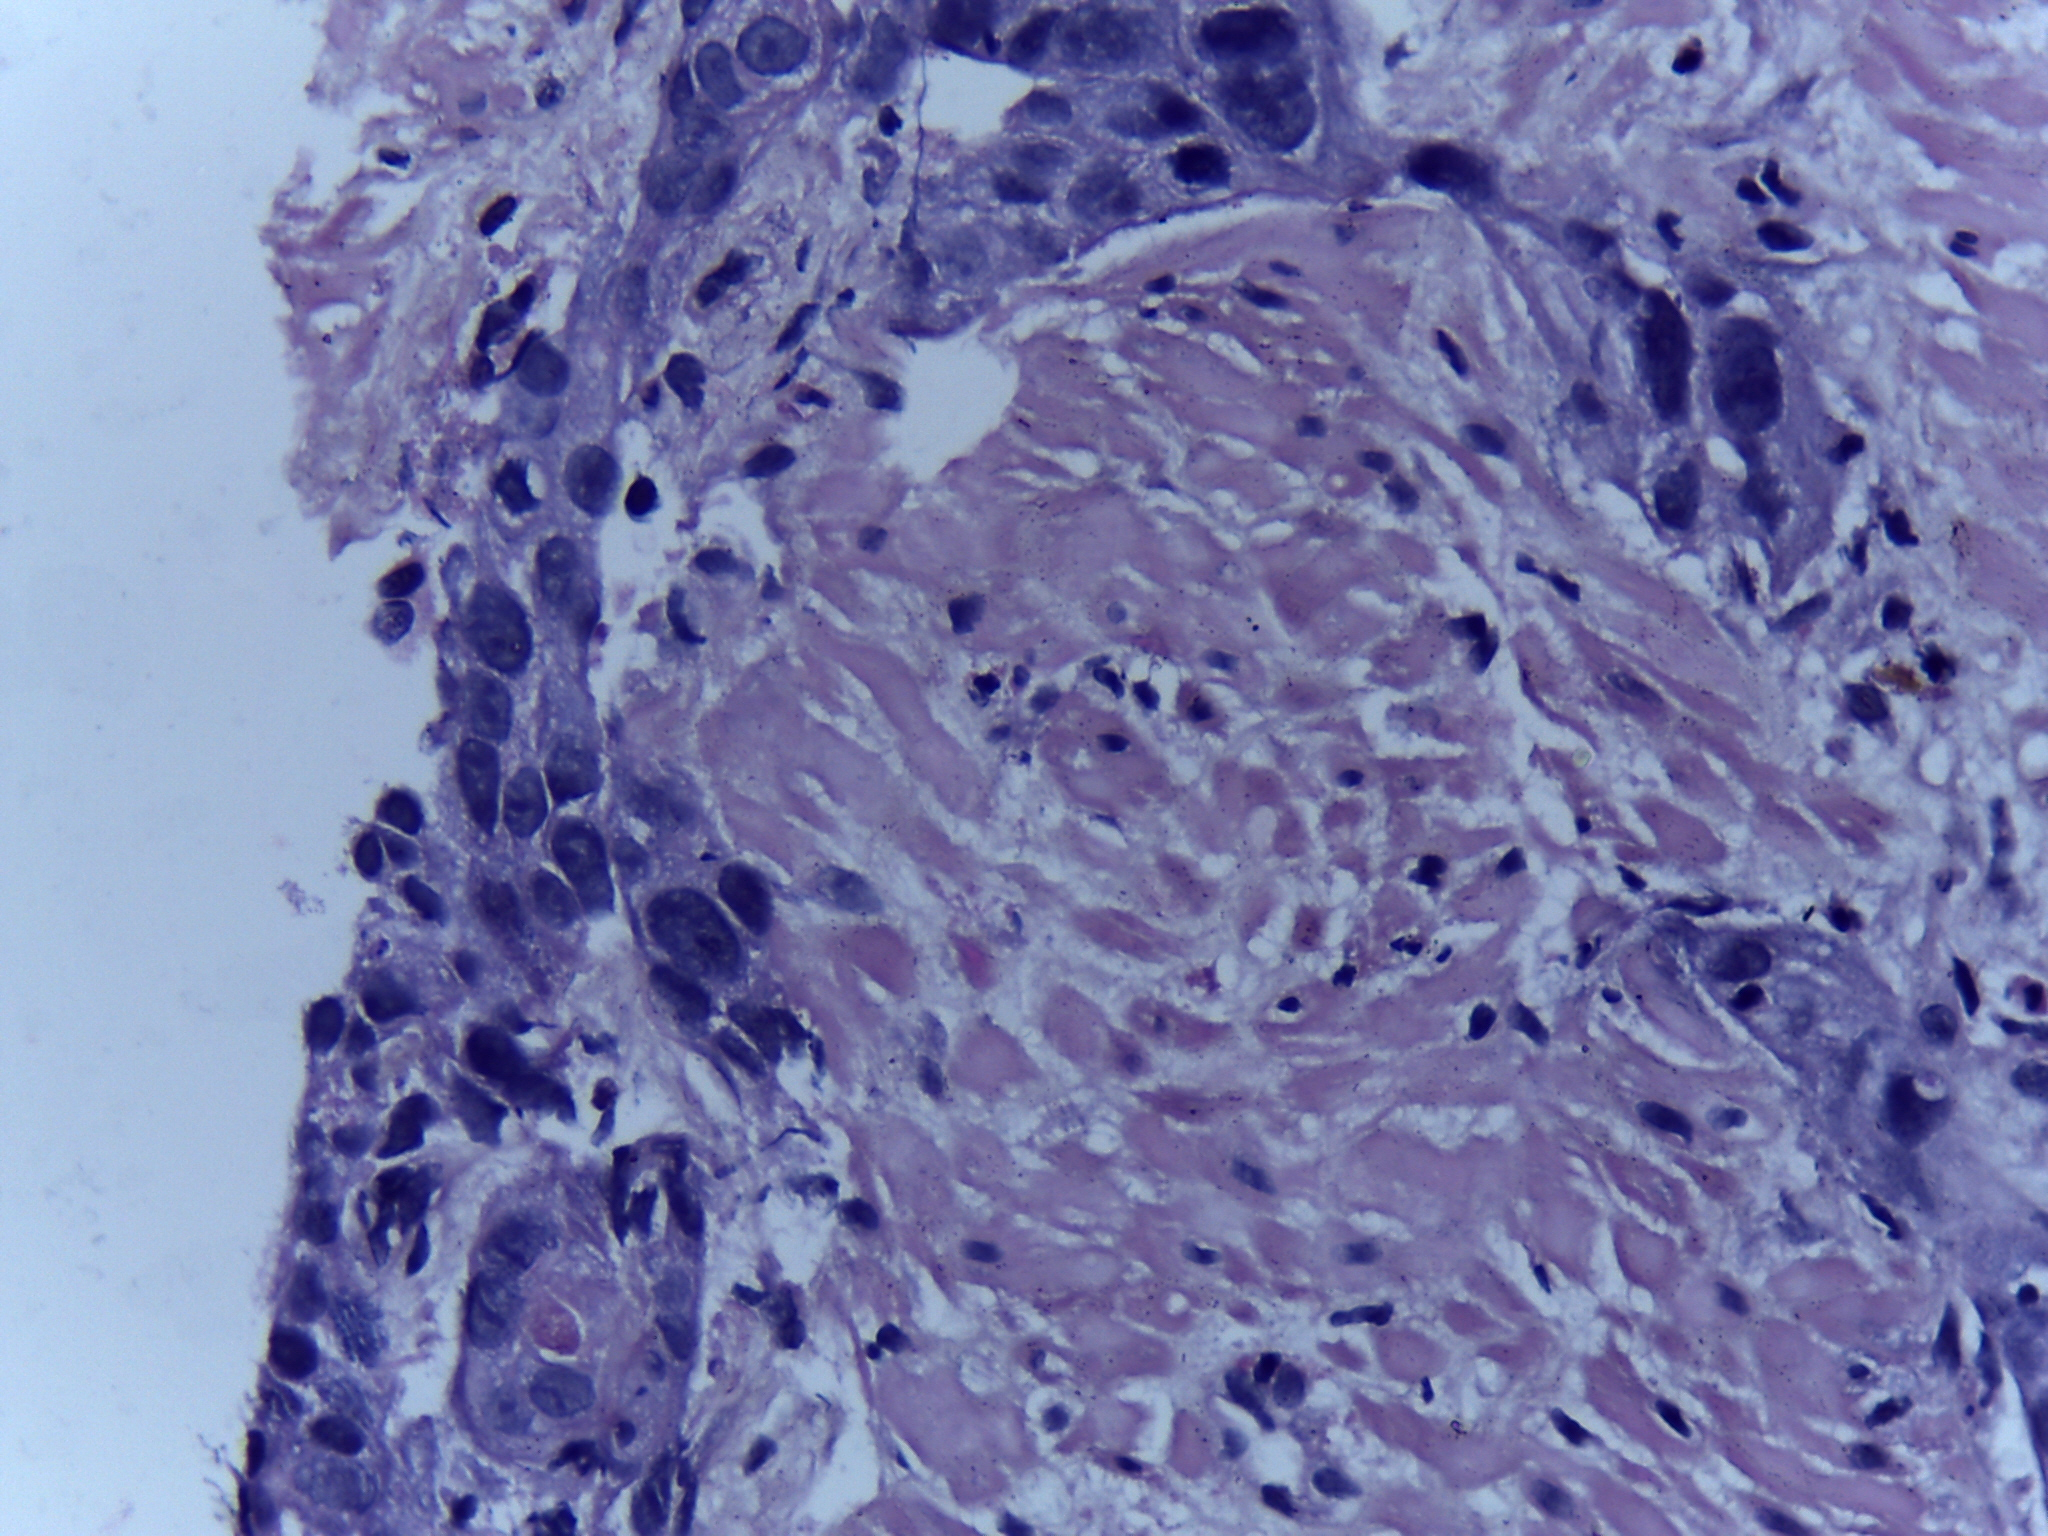
Diagnosis: OSCC